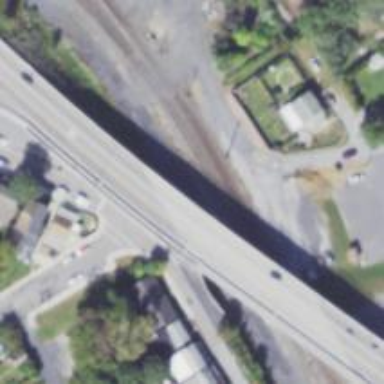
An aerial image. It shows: Bridge over trunk highway with sidewalk on the left.